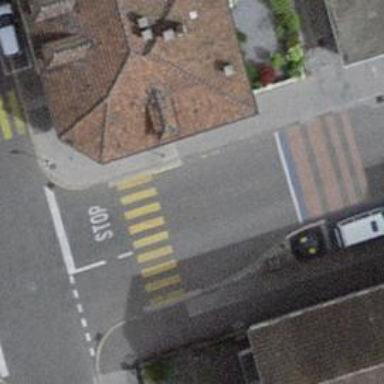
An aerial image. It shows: Marked zebra crossing on the road.